Question: In <URL>:

As you can see, the description seems to be emtpy.
However, if I run this query:
'''
select object_name([major_id]), [ep].[name], [value]
from sys.extended_properties ep
INNER join sys.objects o on o.object_id = major_id
where o.[type] = 'F'
'''
the result is:
'''
FK_Campus_School MS_Description foobar
'''
If I enter a text in the description field (because I think the field is not yet set) I overwrite the original value.
I know I can use this stored procedure to add/update extended properties from a script:
'''
EXEC sys.sp_addextendedproperty /* sp_updateextendedproperty */
@name = N'MS_Description',
@value = N'is this saved again?',
@level0type = N'SCHEMA',
@level0name = N'Data',
@level1type = N'TABLE',
@level1name = N'Campus',
@level2type = N'CONSTRAINT',
@level2name = N'FK_Campus_School';
'''
Notice that calling 'sp_addextendedproperty' does raise an exception if the property is already defined. The dialog seems to always do an update.
The text is shown if I open the foreign key dialog on the referenced table. That dialog show the FK_Campus_School key as well, and after selecting that one, the description is shown. Going back to the Campus table the foreign key description is then shown. However, after executing a single query I'm in the same boat again.
Hitting the Refresh button and/or context menu option didn't resolve this.
Version information:
'''
| Microsoft SQL Server Management Studio | 10.50.1617.0
| Microsoft Data Access Components (MDAC) | 6.1.7601.17514
| Microsoft MSXML | 3.0 4.0 5.0 6.0
| Microsoft Internet ExploreR | 8.0.7601.17514
| Microsoft .NET Framework | 2.0.50727.5472
| Operating SysteM | 6.1.7601
'''
Target: SQL Server 2008 R2
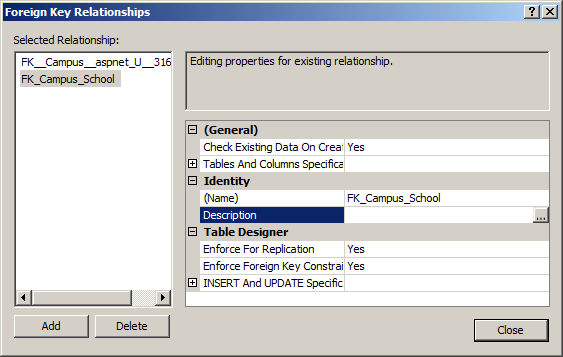
Answer: You must refresh your IntelliSense:
-
OR
-
It's working in SQL Server 2012. I also tested my solution in SQL Server 2008 R2, but it does not work.